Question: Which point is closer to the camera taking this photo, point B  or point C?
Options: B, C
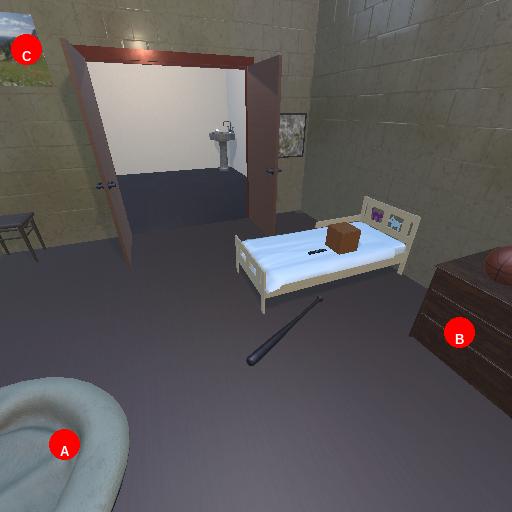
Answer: B